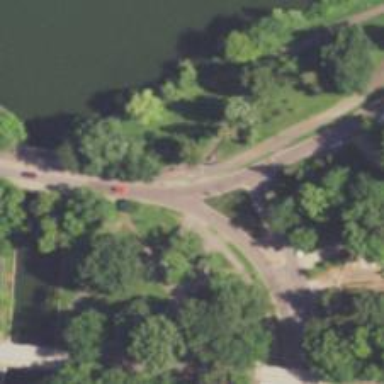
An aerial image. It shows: Crossing on the cycleway.